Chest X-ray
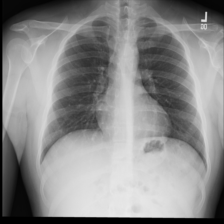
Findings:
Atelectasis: negative
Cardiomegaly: negative
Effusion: negative
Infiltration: positive
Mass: negative
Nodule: negative
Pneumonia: negative
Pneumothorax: negative
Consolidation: negative
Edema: negative
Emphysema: negative
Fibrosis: negative
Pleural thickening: negative
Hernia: negative